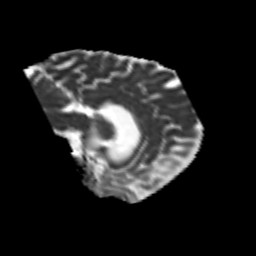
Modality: MD
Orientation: sagittal
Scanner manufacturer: siemens
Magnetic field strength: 3 T
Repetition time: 6.8 s
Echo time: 0.093 s